Brain MRI, t2w sequence, axial 2D slice.
Patient: age 38, sex F, weight 95 kg, height 1.95 m
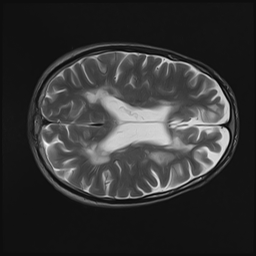